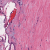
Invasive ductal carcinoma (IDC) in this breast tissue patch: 1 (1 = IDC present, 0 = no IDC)